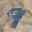
Label: 9